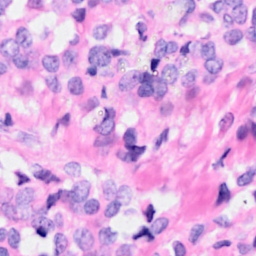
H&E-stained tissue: Breast